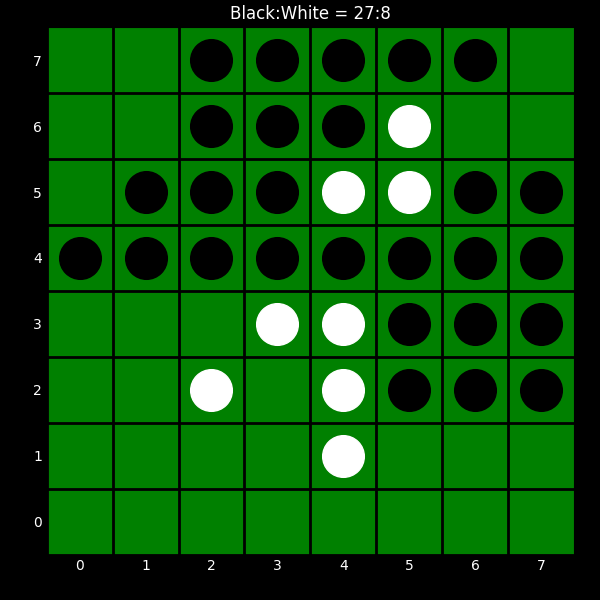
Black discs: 27
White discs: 8